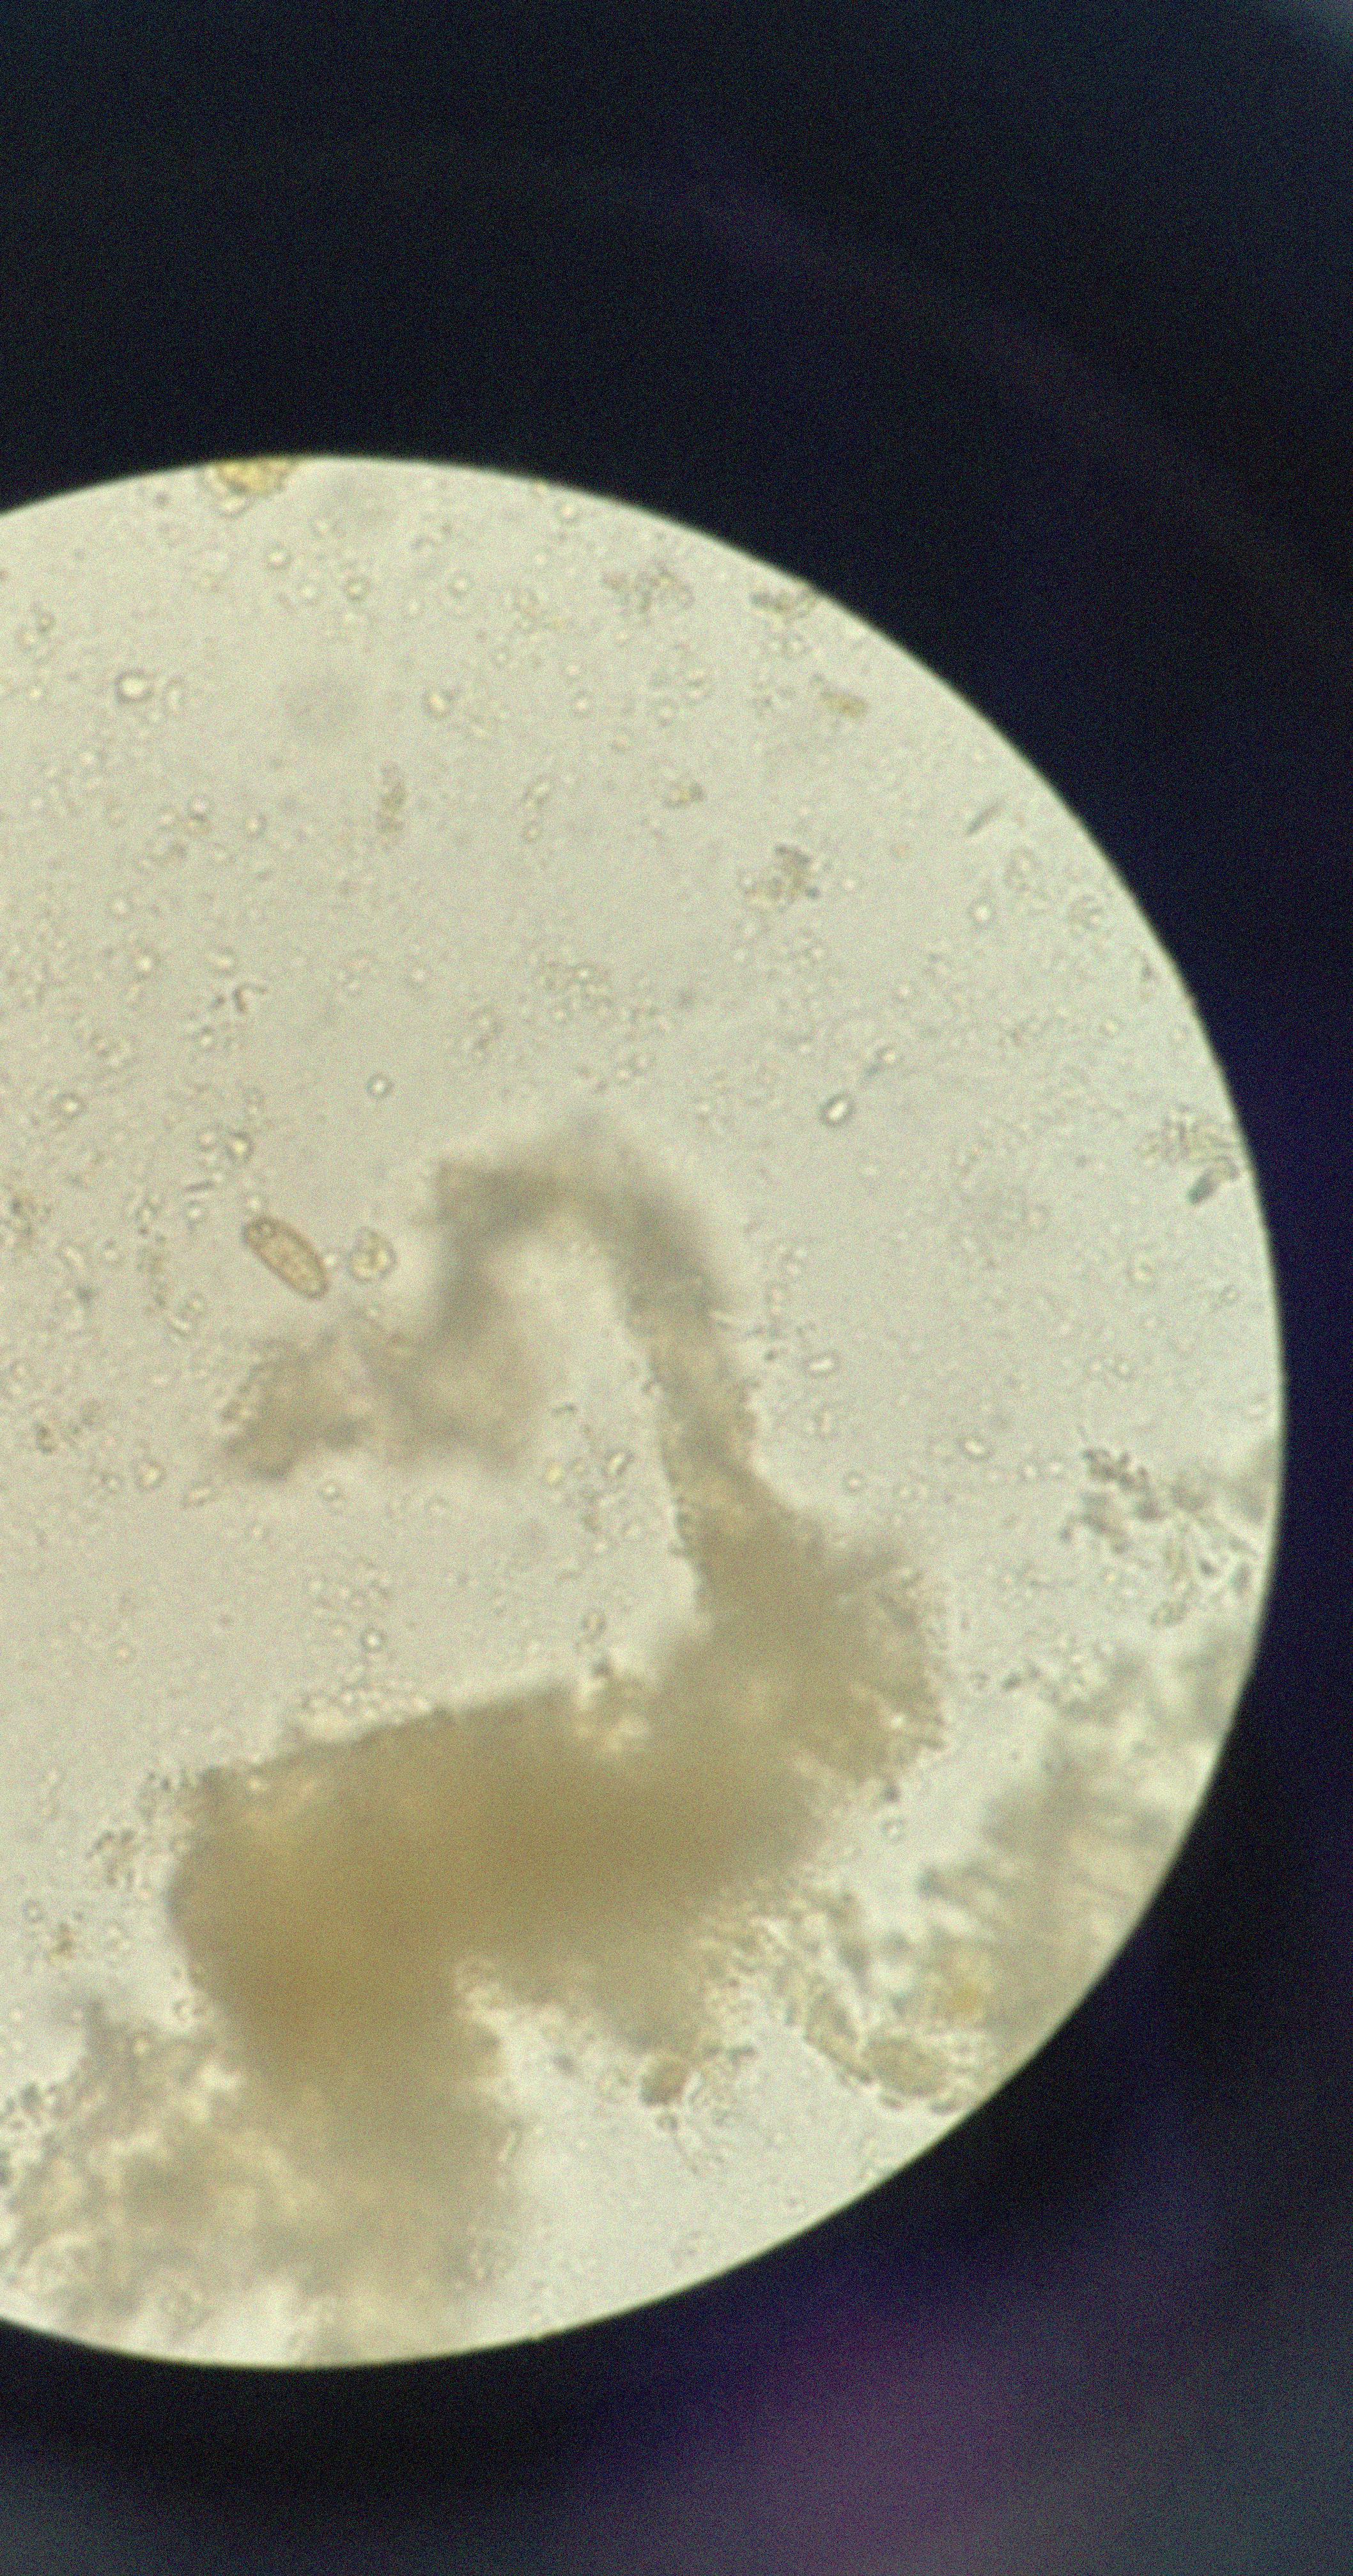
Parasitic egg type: Opisthorchis viverrine